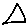
Label: triangle